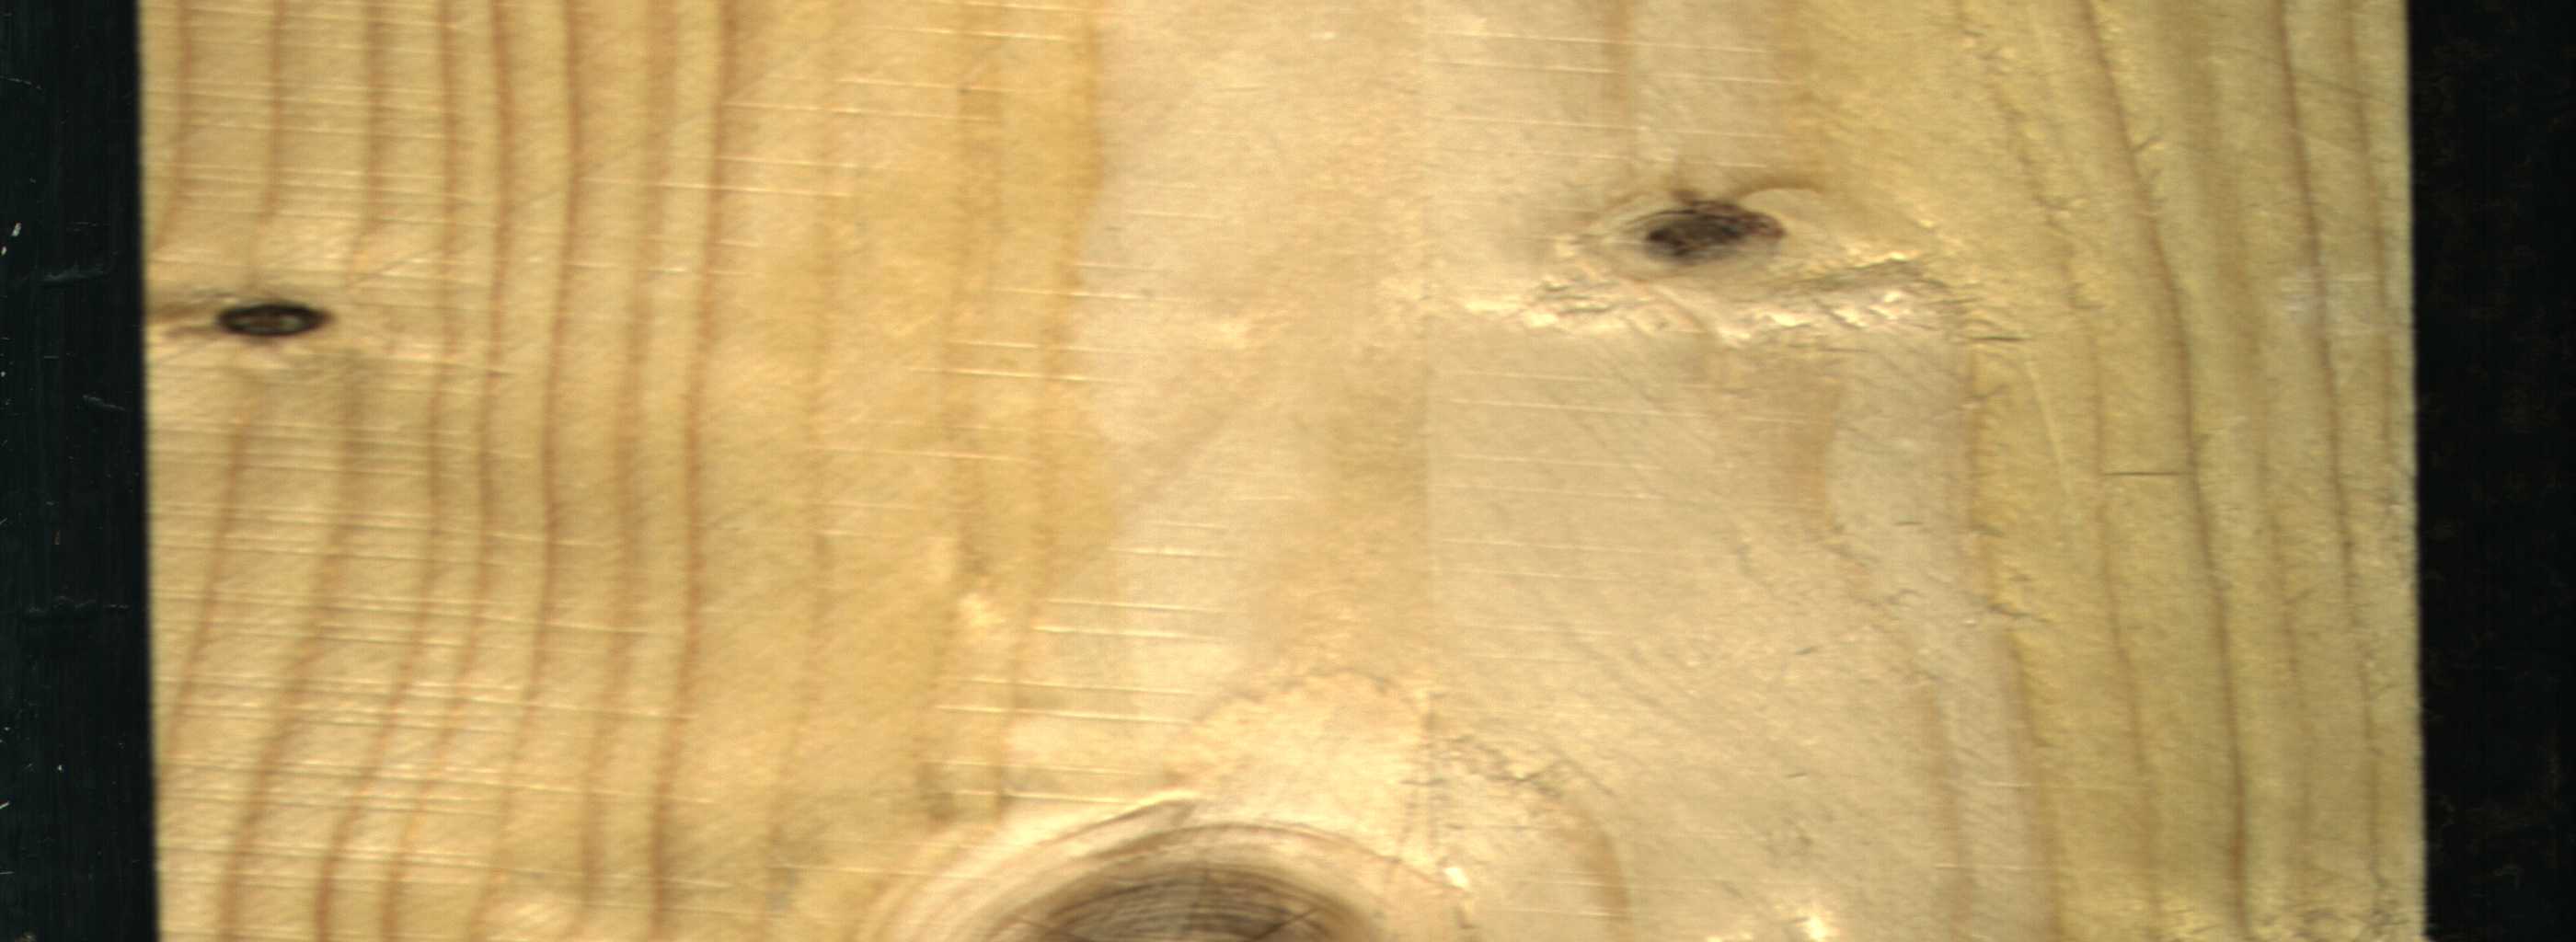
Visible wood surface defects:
knot_with_crack
Dead_Knot
Dead_Knot